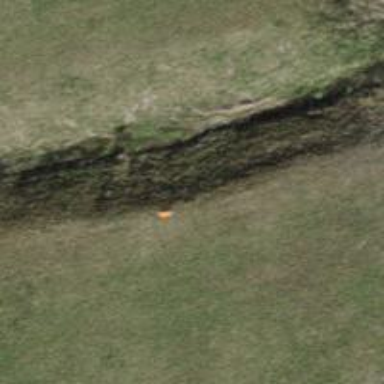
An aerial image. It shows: Object with orange color.